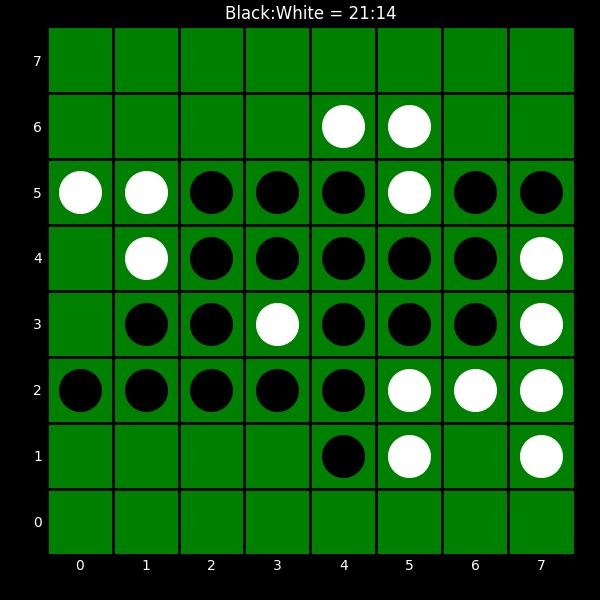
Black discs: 21
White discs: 14